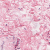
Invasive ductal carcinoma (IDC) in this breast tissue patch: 0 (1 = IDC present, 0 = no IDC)